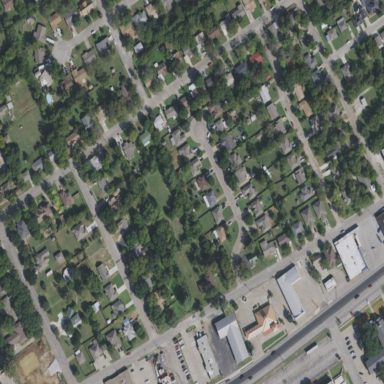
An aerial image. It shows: Residential area composed of single-family homes.